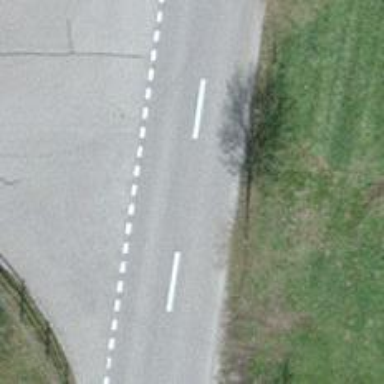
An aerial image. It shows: Tertiary road with asphalt surface.